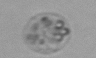
Label: Amoeba